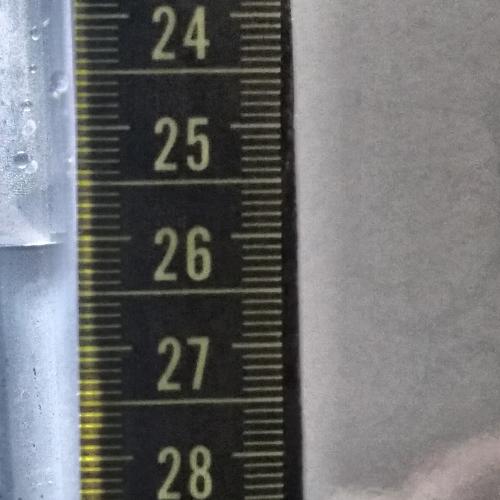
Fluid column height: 26.0 cm